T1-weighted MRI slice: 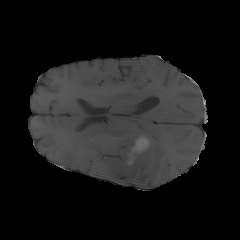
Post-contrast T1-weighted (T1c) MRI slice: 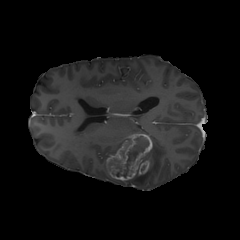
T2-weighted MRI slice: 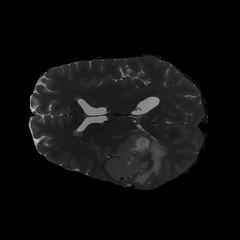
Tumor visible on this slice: yes